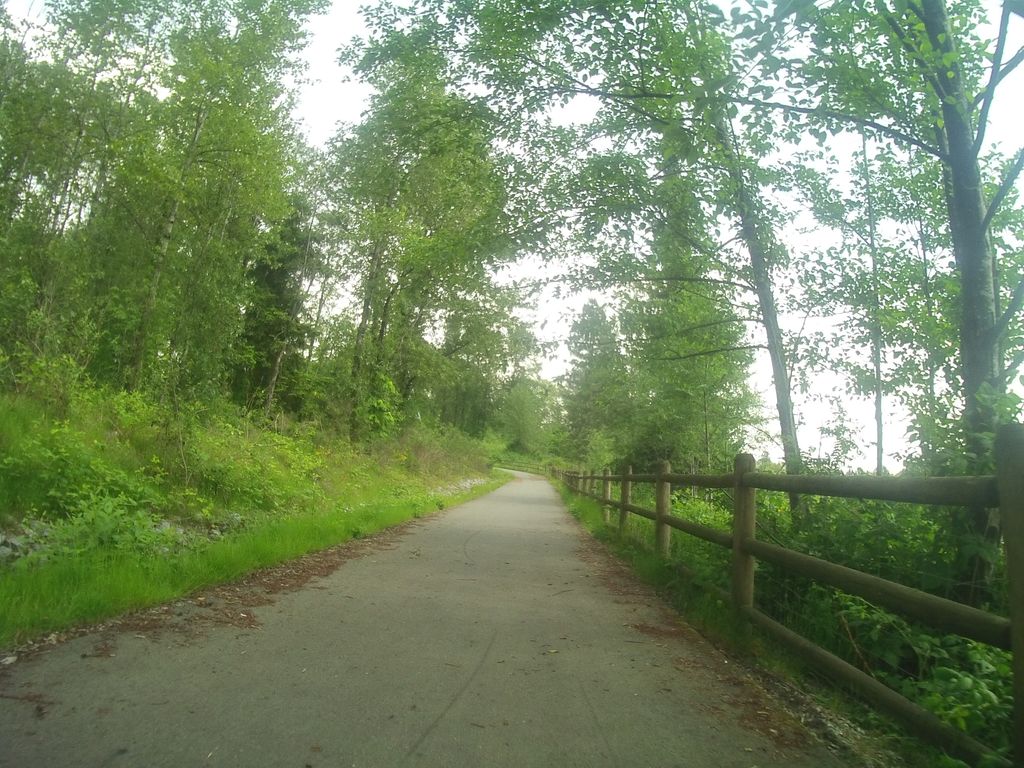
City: vancouver